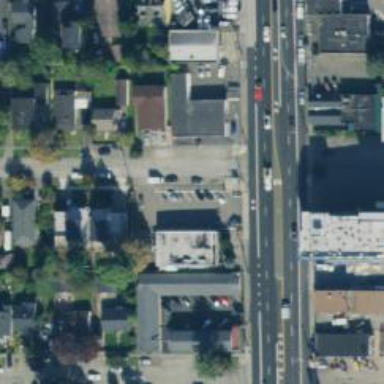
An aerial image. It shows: Residential road with separate sidewalk.